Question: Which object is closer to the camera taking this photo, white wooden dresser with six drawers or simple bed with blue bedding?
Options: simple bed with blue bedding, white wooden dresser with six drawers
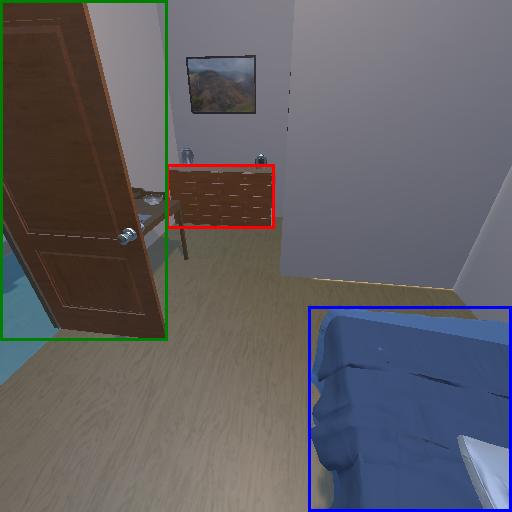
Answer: simple bed with blue bedding